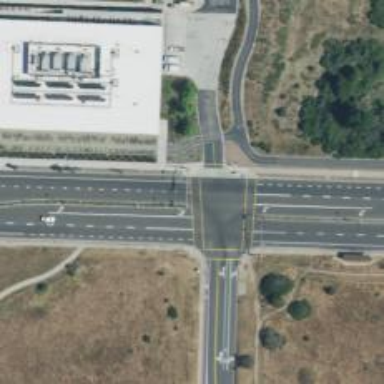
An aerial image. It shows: Marked crossing on the road.